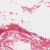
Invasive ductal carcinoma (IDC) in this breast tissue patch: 0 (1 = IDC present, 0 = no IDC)